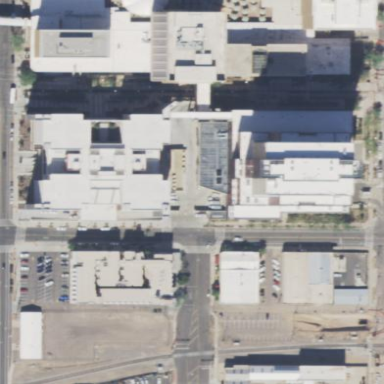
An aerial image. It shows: Office building serving as courthouse.